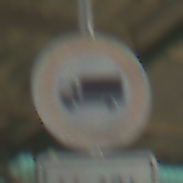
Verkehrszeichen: VerbotFuerKraftfahrzeugeUeberDreiKommaFuenfTonnen
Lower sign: ZeitangabenOhneBeschraenkungAufWochentage1
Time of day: MorningAfternoon
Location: Roofed (Special)
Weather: NotSpecified
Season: NotSpecified
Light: Artificial